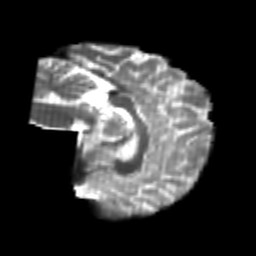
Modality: T2w
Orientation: sagittal
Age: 23
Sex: female
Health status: healthy
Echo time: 0.074 s